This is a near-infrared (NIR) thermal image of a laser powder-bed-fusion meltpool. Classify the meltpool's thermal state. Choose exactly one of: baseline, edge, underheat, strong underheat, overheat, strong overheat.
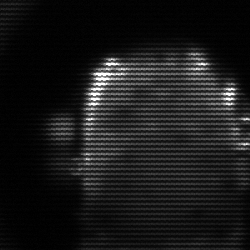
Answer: baseline